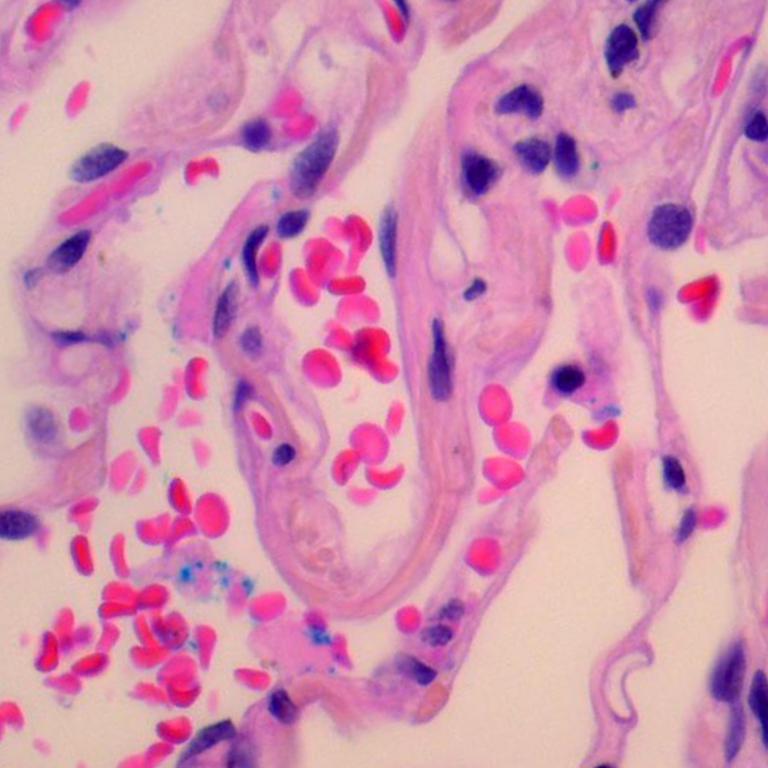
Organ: lung
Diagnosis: benign